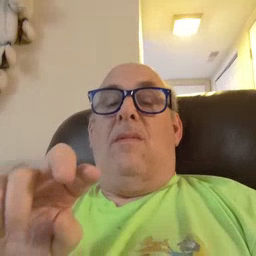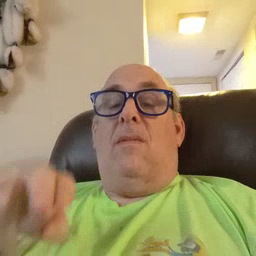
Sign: stairs